Interaction volume radius: 10 \u00c5
Interaction volume height: 30 \u00c5
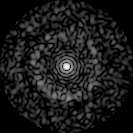
Disorder parameter: 0.8379